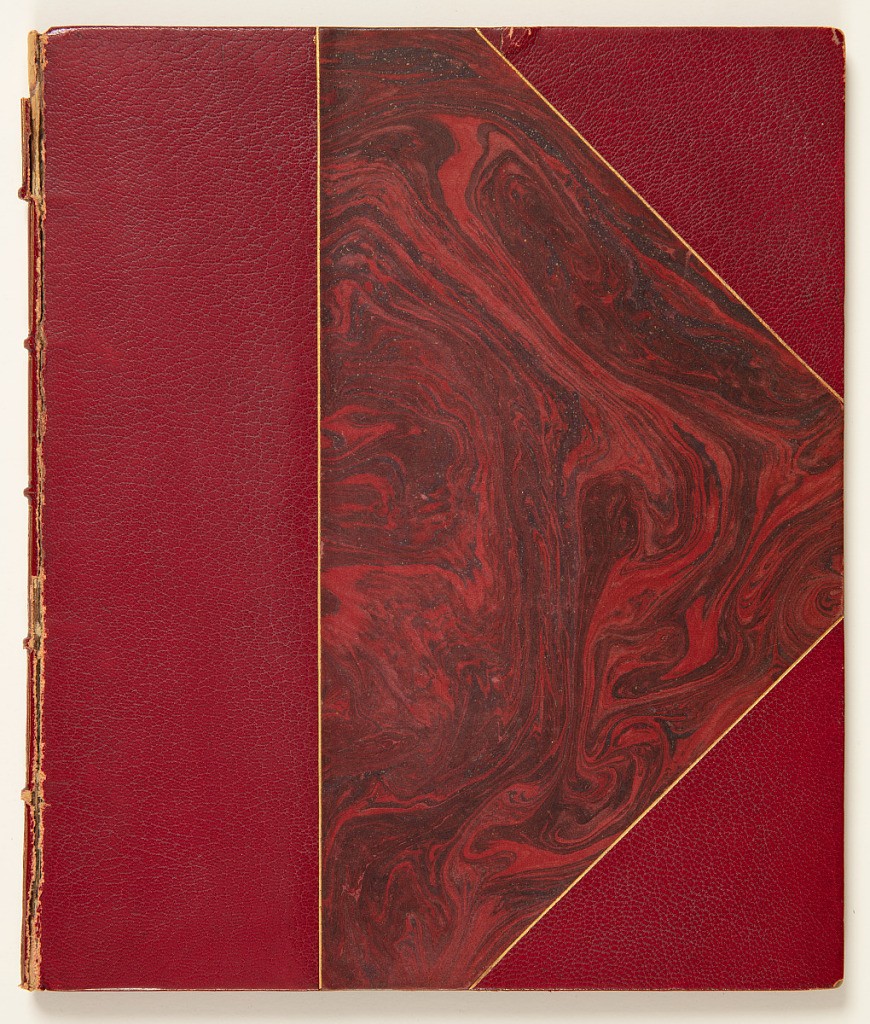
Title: Album Containing two Series of Tailpieces and Fleurons
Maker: Jean-Jacques Bachelier, French, 1724 - 1806
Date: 1760–62
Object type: Album
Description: Album containing twelve plates from two series of tailpieces and fleurons originally designed for the 1755-1759 four-volume edition of the Fables de La Fontaine.